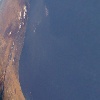
Label: water